【题型】解答题　【知识点】平面几何　【难度】easy
已知：如图，在梯形 \(ABCD\) 中，\(AD \parallel BC\)，\(CA\) 平分 \(\angle BCD\)，过点 \(D\) 作 \(DE\) 平行 \(AC\) 交线段 \(BC\) 延长线于点 \(E\)，\(\angle B = 2\angle E\).

(1) 求证：梯形 \(ABCD\) 为等腰梯形；

(2) 当 \(\angle B = 60^\circ\)，\(AB = 8\)，求四边形 \(ABED\) 的面积.
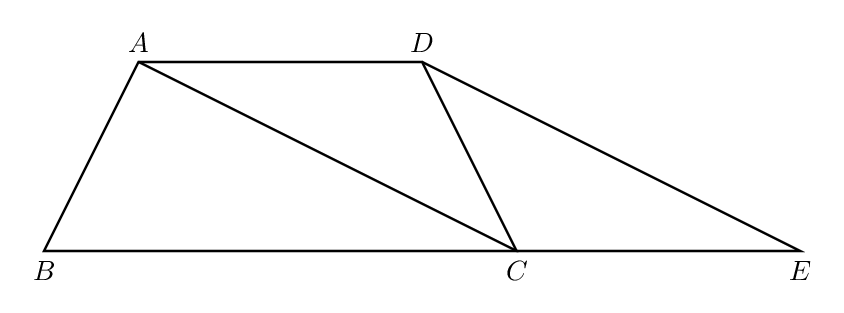
【解答】
\textbf{【详解】}
(1) 证明：
$\because DE \parallel AC$，

$\therefore \angle ACB = \angle E$，

$\because CA$ 平分 $\angle BCD$，

$\therefore \angle BCD = 2\angle ACB$

$\therefore \angle BCD = 2\angle E$，

$\because \angle B = 2\angle E$，

$\therefore \angle B = \angle BCD$，

$\therefore$ 梯形 $ABCD$ 为等腰梯形；

(2) 解：
如图，过点 $A$ 作 $AF \perp BC$ 于 $F$，

$\because AD \parallel BC$，

$\therefore \angle ACB = \angle DAC$，

$\because \angle ACB = \angle DCA$，

$\therefore \angle DAC = \angle DCA$，

$\therefore AD = DC = AB = 8$，

$\because DE \parallel AC$，$AD \parallel BC$，

$\therefore$ 四边形 $ACED$ 为平行四边形，

$\therefore CE = AD = 8$，

$\because \angle B = 2\angle ACB$，$\angle B = 60^\circ$，

$\therefore \angle ACB = 30^\circ$，

$\therefore \angle BAC = 90^\circ$，

$\therefore BC = 2AB = 16$，

$\therefore BE = BC + CE = 16 + 8 = 24$，

由勾股定理得 \(AC = \sqrt{BC^2 - AB^2} = \sqrt{16^2 - 8^2} = 8\sqrt{3}\)，

\(\therefore AF = \dfrac{1}{2}AC = 4\sqrt{3}\)，

则 \(S_{\text{梯形}ABED} = \dfrac{1}{2} \times (8 + 24) \times 4\sqrt{3} = 64\sqrt{3}\).
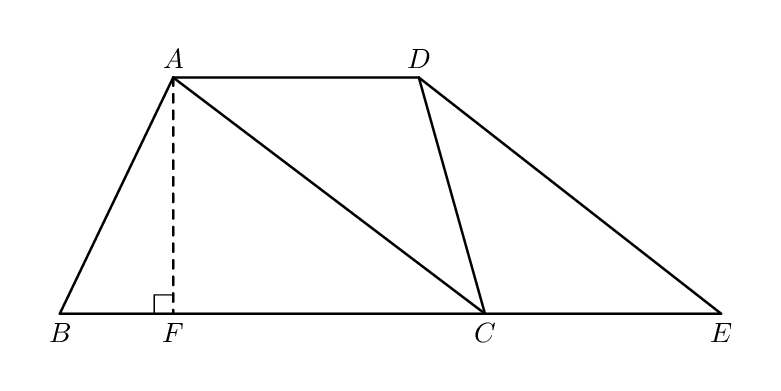